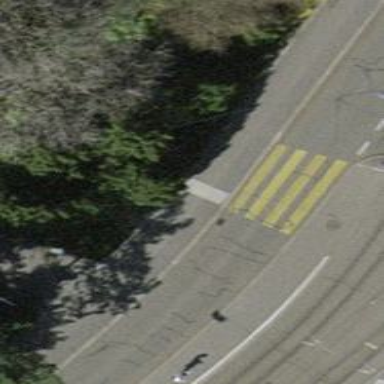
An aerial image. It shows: Kerb barrier.